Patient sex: M
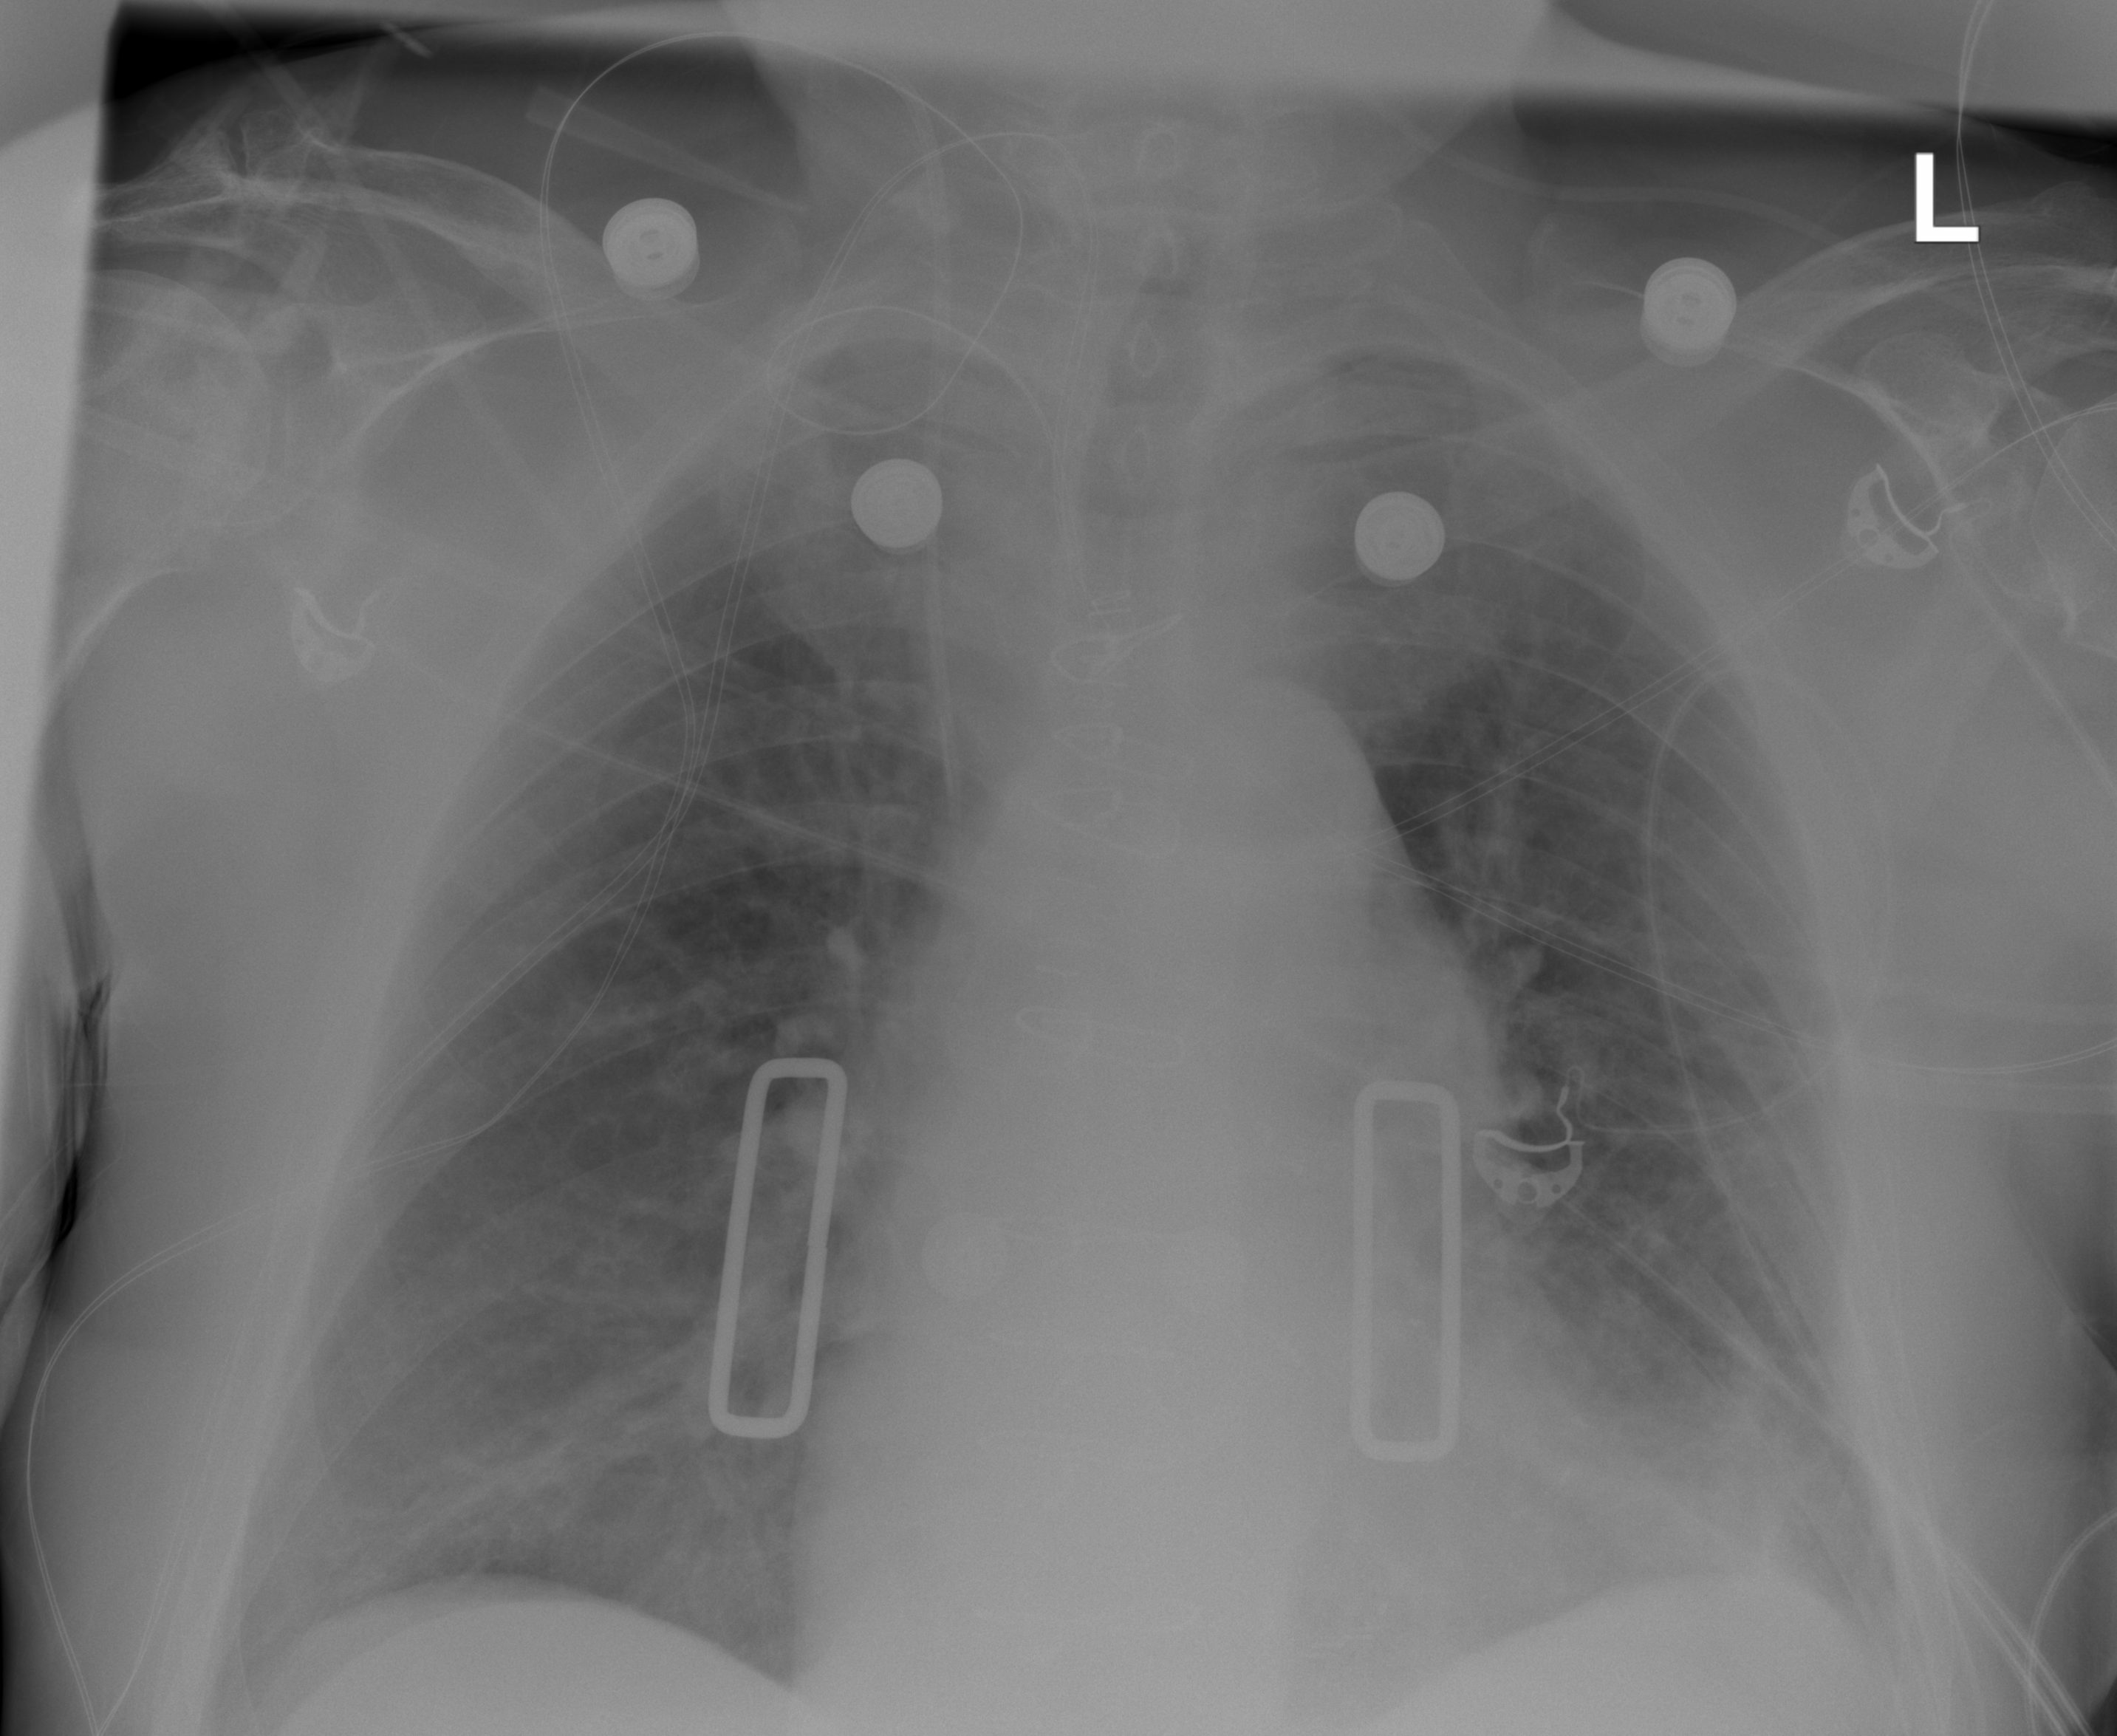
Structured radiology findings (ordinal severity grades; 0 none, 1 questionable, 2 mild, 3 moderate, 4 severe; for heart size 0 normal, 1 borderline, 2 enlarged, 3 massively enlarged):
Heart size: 0
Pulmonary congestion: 0
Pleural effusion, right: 0
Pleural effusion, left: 2
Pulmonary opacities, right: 0
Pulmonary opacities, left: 0
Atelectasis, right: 0
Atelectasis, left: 0